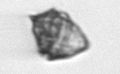
Label: Kryptoperidinium_triquetrum